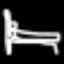
Label: bed